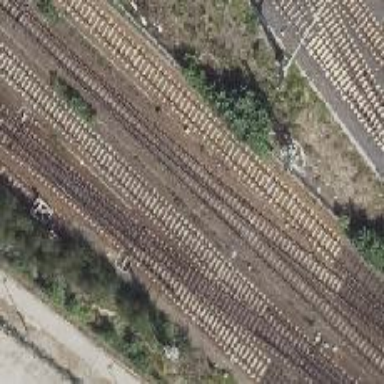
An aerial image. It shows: Railway switch.